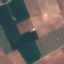
Land use / land cover: AnnualCrop